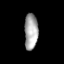
Tissue: lung
Cell type: Endothelial cells
Senescence score: 0.5663
Nuclear area (px): 477
Mean DAPI intensity: 167.824